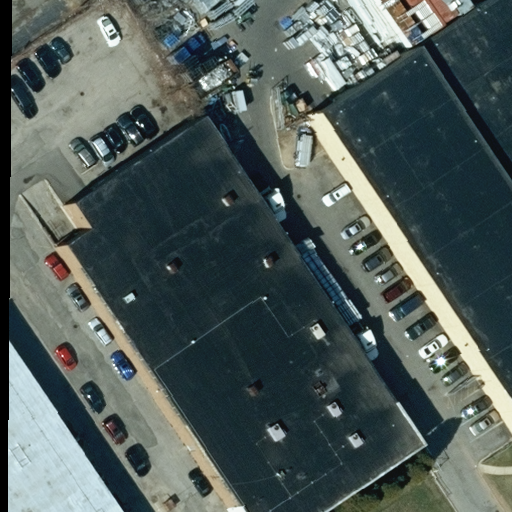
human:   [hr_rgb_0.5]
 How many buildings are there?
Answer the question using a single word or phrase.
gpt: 3

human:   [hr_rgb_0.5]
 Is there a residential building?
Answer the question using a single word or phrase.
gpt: no

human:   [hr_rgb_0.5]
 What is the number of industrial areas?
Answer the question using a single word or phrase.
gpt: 1

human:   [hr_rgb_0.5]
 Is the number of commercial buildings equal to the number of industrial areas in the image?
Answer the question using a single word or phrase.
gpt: no

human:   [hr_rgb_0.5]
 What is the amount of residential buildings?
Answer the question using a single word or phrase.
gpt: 0

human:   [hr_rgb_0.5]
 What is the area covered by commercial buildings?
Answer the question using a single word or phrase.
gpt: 0m2

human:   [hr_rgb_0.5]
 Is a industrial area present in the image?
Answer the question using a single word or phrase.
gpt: yes

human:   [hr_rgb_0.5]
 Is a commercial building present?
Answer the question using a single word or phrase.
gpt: no

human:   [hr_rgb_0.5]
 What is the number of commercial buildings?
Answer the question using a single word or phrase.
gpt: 0

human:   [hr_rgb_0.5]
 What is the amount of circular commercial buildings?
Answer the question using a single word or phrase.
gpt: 0

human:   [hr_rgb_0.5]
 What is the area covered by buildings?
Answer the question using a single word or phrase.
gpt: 3199m2

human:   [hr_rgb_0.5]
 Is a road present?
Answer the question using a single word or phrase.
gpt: no

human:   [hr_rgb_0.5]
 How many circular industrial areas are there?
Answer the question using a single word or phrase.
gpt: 0

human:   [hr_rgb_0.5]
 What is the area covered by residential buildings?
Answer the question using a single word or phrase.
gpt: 0m2

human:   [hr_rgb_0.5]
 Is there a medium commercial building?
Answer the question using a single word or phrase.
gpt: no

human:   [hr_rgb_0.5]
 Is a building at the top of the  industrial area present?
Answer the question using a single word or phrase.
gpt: no

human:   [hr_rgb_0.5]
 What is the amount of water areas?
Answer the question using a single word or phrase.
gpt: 0

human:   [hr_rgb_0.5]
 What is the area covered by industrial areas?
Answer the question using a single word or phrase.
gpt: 10623m2

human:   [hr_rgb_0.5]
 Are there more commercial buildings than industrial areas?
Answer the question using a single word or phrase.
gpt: no

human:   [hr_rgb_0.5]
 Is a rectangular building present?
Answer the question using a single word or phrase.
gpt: yes

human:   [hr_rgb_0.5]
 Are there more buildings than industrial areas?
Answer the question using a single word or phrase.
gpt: yes

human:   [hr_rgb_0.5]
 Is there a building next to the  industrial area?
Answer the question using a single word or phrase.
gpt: yes

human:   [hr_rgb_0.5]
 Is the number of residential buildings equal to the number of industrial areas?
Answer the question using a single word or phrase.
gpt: no

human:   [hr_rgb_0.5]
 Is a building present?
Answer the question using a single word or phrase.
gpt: yes

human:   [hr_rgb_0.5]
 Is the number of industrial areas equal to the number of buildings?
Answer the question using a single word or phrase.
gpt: no

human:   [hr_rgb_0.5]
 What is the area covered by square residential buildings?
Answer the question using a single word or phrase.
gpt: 0m2

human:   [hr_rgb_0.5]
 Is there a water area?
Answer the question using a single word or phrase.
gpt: no

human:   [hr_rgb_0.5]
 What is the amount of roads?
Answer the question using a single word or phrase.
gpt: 0

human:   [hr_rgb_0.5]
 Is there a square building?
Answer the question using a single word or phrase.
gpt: no

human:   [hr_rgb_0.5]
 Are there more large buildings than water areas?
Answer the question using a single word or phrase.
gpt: yes

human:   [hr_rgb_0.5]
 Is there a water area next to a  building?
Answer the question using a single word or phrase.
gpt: no

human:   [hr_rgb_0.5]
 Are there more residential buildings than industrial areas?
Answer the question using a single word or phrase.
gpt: no

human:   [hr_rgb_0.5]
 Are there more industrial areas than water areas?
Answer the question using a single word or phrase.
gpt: yes

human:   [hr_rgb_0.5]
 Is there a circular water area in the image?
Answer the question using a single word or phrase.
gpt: no

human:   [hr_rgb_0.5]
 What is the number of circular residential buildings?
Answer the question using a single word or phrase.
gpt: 0

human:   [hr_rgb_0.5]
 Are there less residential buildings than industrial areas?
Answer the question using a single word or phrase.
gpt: yes

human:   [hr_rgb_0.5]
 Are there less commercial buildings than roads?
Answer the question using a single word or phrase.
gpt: no

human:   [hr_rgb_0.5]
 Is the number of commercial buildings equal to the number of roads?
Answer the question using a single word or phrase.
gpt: yes

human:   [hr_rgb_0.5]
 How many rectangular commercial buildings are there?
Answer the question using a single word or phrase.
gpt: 0

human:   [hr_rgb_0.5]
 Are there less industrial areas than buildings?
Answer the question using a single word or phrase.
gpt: yes

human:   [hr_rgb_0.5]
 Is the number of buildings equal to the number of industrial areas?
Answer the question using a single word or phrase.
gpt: no

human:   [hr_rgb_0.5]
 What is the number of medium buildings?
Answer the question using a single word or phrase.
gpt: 1

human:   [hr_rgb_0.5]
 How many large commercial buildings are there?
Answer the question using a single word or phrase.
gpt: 0

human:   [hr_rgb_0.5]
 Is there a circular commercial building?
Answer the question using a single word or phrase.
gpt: no

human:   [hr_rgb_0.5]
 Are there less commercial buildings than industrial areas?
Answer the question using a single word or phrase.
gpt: yes

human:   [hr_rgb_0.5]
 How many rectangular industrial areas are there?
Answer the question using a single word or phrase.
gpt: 1

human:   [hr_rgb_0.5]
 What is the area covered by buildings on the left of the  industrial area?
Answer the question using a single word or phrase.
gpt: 3199m2

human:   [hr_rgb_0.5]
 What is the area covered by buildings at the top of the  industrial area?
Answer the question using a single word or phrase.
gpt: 0m2

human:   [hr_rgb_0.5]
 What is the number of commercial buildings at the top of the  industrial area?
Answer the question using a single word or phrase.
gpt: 0

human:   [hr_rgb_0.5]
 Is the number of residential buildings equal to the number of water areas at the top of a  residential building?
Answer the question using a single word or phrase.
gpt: yes

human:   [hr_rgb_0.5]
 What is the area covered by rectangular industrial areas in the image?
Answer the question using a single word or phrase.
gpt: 10623m2

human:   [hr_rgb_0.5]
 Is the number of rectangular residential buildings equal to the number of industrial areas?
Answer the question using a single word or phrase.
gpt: no

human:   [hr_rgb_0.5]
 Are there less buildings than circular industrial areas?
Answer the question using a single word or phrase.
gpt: no

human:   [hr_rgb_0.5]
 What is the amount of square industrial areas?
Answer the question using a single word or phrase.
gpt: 0

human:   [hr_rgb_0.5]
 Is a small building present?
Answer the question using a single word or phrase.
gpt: yes

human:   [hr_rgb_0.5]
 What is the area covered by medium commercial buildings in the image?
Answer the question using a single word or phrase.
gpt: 0m2

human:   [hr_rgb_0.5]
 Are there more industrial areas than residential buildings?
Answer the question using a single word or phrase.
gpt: yes

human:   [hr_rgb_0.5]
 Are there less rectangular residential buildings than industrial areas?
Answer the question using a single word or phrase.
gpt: yes

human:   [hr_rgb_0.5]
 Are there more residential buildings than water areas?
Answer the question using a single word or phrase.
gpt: no

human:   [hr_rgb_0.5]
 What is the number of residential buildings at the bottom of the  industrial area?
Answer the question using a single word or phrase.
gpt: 0

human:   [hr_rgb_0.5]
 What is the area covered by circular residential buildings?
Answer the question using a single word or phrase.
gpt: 0m2

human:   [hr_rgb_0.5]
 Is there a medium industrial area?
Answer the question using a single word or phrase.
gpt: no

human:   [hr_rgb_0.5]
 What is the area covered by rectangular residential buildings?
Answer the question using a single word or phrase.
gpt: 0m2

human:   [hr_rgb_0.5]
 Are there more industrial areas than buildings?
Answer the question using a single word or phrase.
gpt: no